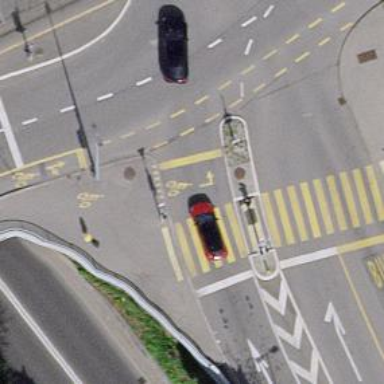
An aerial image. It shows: Crossing with traffic signals and zebra markings. There is island in the crossing.